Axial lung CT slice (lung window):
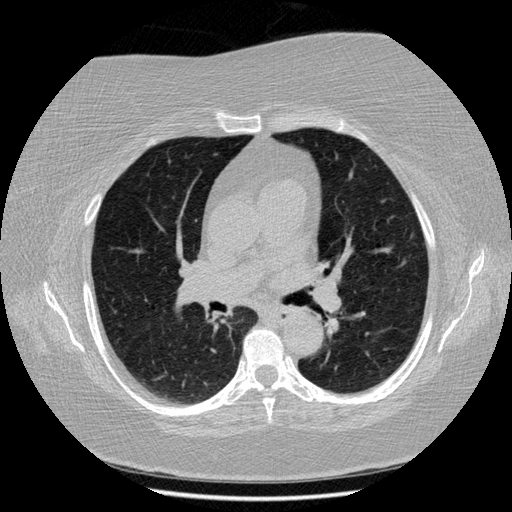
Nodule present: no